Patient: sex M, age 57
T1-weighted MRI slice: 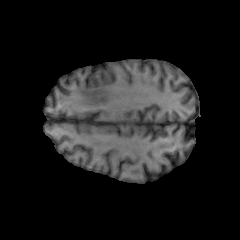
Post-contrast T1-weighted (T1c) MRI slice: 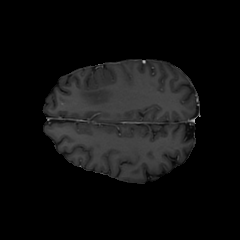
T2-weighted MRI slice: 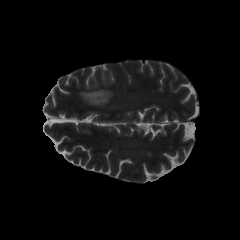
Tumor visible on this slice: yes
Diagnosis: Glioblastoma, IDH-wildtype
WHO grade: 4